Question:
I want to create a '<select>' tag above a from like this -
'''
<select>
<option value="Student">Student</option>
<option value="Teacher">Teacher</option>
</select>
'''
when I select "student" show students form below. and when I select "teacher" then show teacher form below. How can I do this with bootstrap or jquery or javascript?
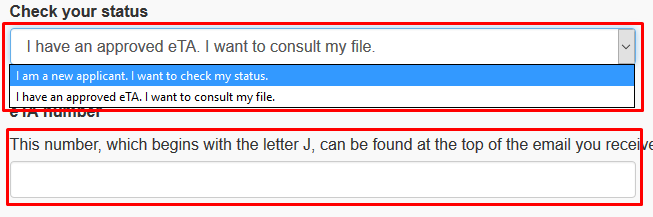
Answer: You can do it that way:
'''
$('#choose-form').on('change', function(){
$("#form-student, #form-teacher").hide('slow');
var form = $(this).val();
if(form == "student")
$("#form-student").toggle('slow');
if(form == "teacher")
$("#form-teacher").toggle('slow');
});
'''
'''
#form-student, #form-teacher {
display: none;
}
'''
'''
<script src="https://ajax.googleapis.com/ajax/libs/jquery/2.1.1/jquery.min.js"></script>
<select id="choose-form">
<option value="0">-</option>
<option value="student">Student</option>
<option value="teacher">Teacher</option>
</select>
<form id="form-student">
<p>My student form</p>
</form>
<form id="form-teacher">
<p>My teacher form</p>
</form>
'''